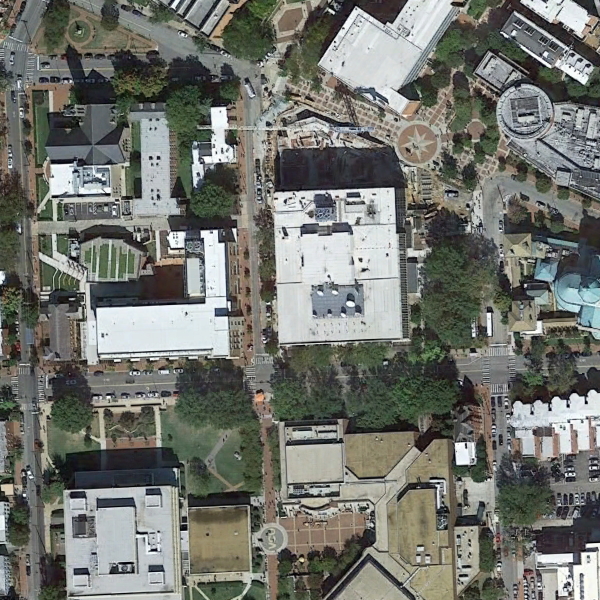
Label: School